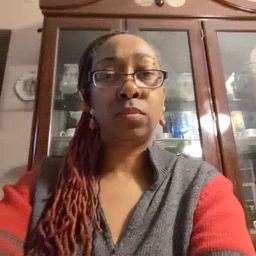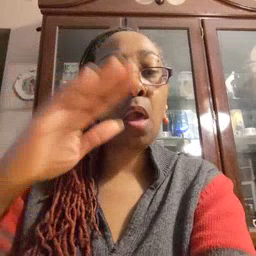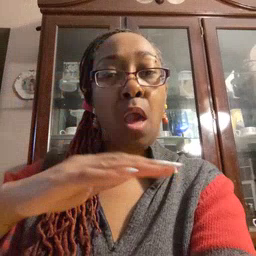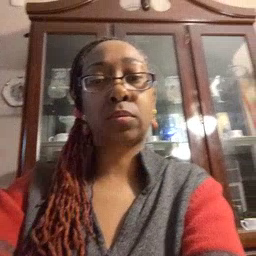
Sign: on